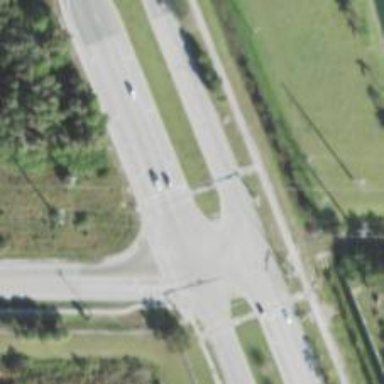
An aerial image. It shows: Footway that serves as traffic island.